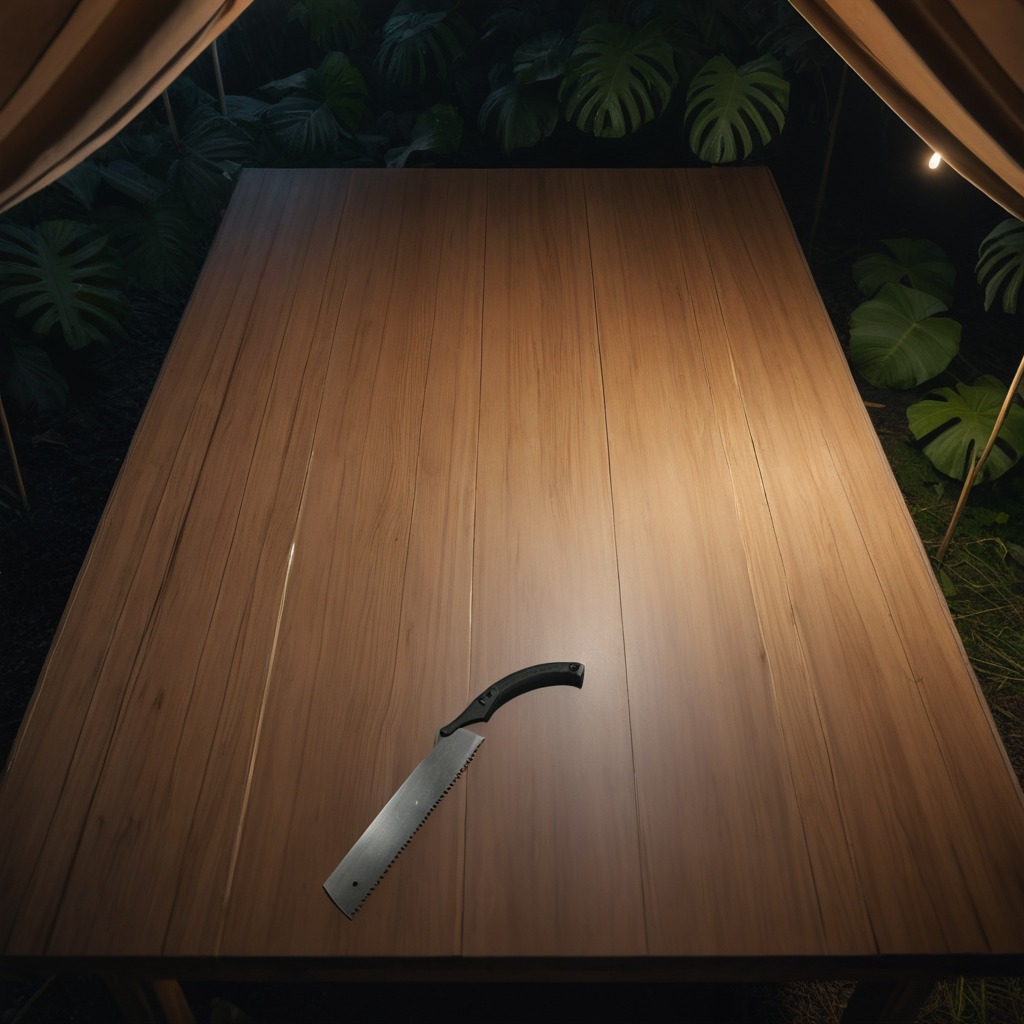
A metal saw is lying on the wooden table.